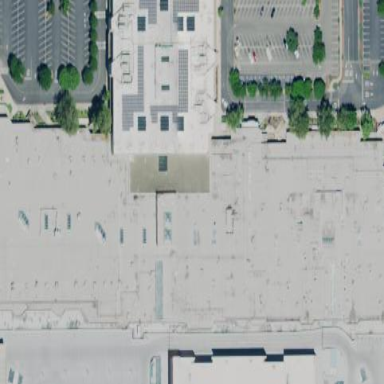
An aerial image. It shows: Retail building that serves as mall.